Interaction volume radius: 5 \u00c5
Interaction volume height: 10 \u00c5
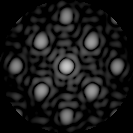
Disorder parameter: 0.1958